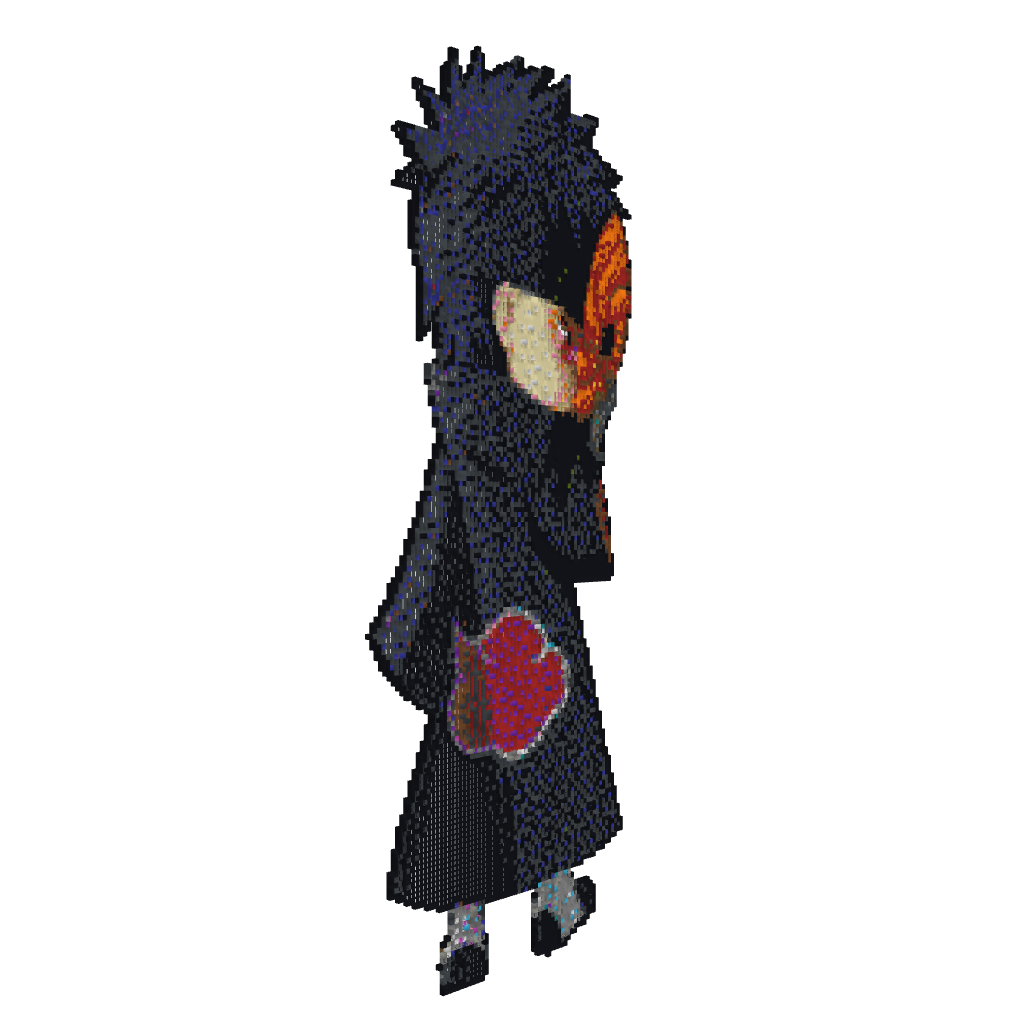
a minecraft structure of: TOBI CHIBI